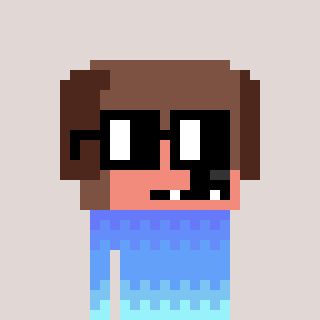
a pixel art character with square black glasses, a dog-shaped head and a blue-colored body on a warm background